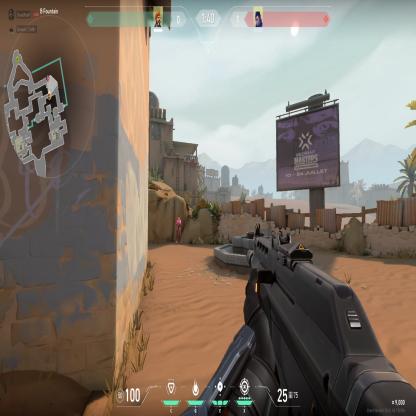
Label: enemy